Interaction volume radius: 5 \u00c5
Interaction volume height: 20 \u00c5
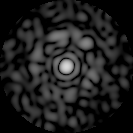
Disorder parameter: 0.8201